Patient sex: F
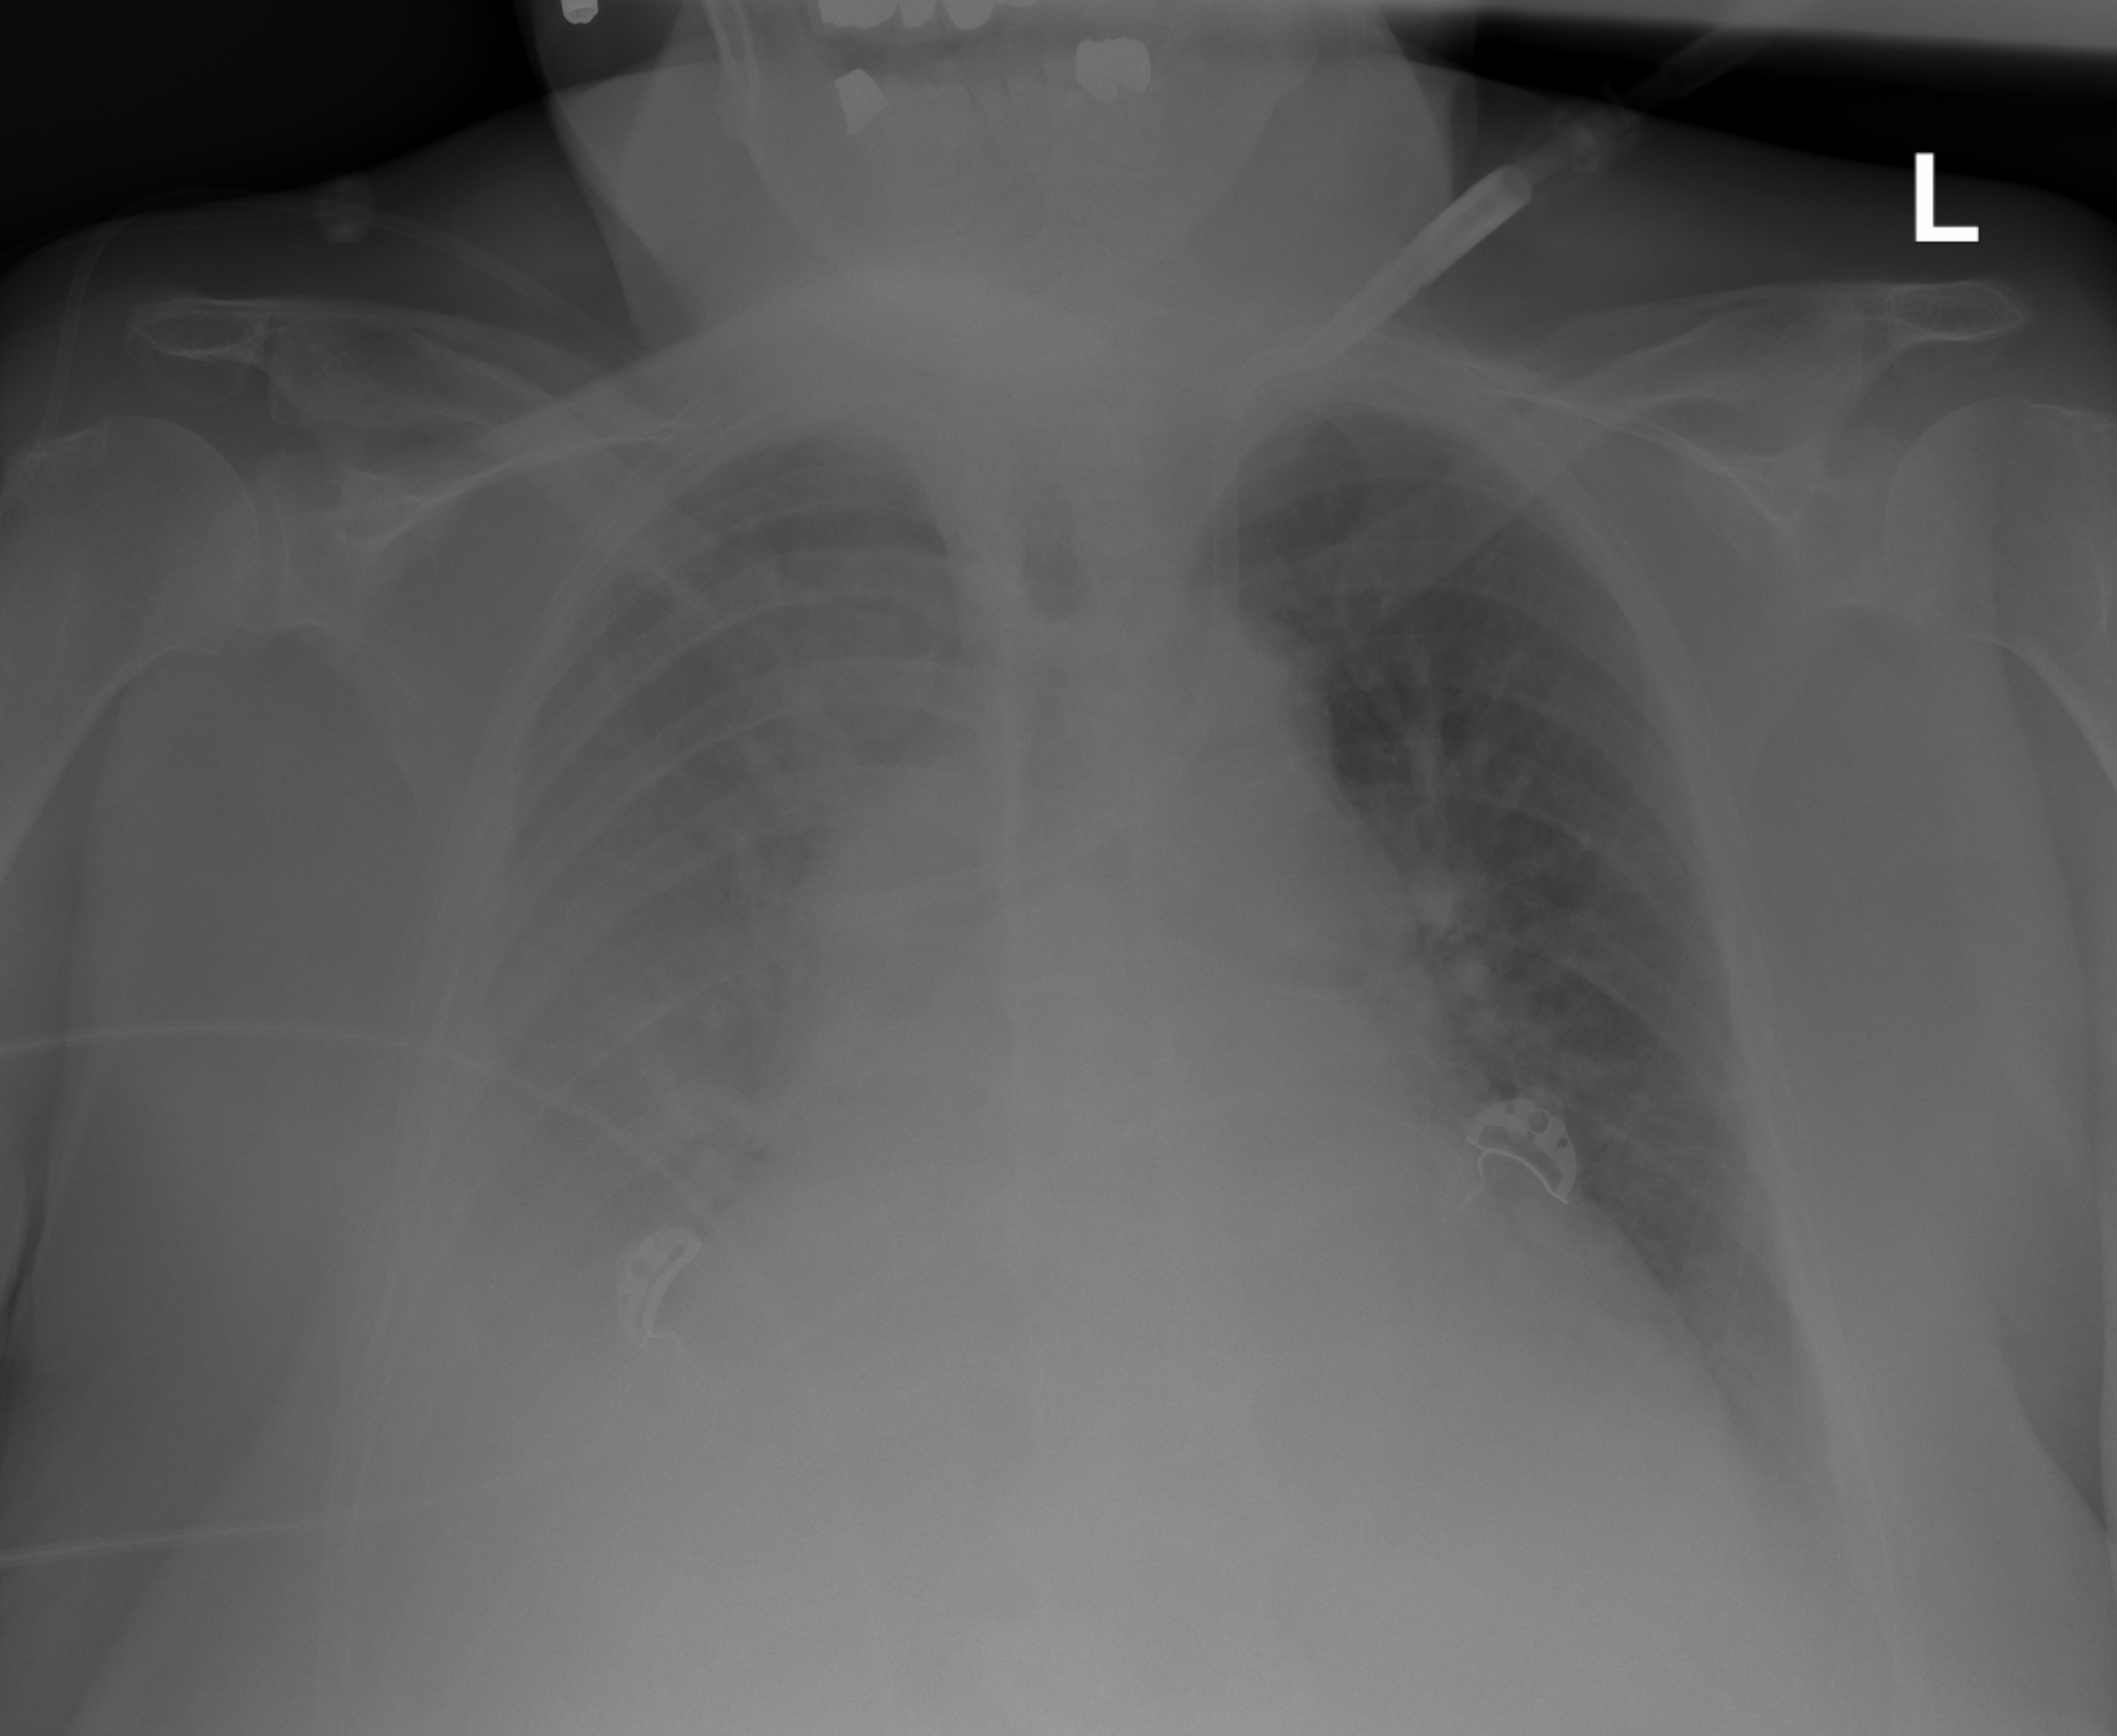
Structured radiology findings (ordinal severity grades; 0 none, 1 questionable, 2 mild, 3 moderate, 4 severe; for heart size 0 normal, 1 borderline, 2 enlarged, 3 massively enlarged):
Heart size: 2
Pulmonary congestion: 2
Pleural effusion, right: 3
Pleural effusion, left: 2
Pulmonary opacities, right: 0
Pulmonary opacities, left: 0
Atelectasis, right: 3
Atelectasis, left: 2